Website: macys
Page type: account-selection
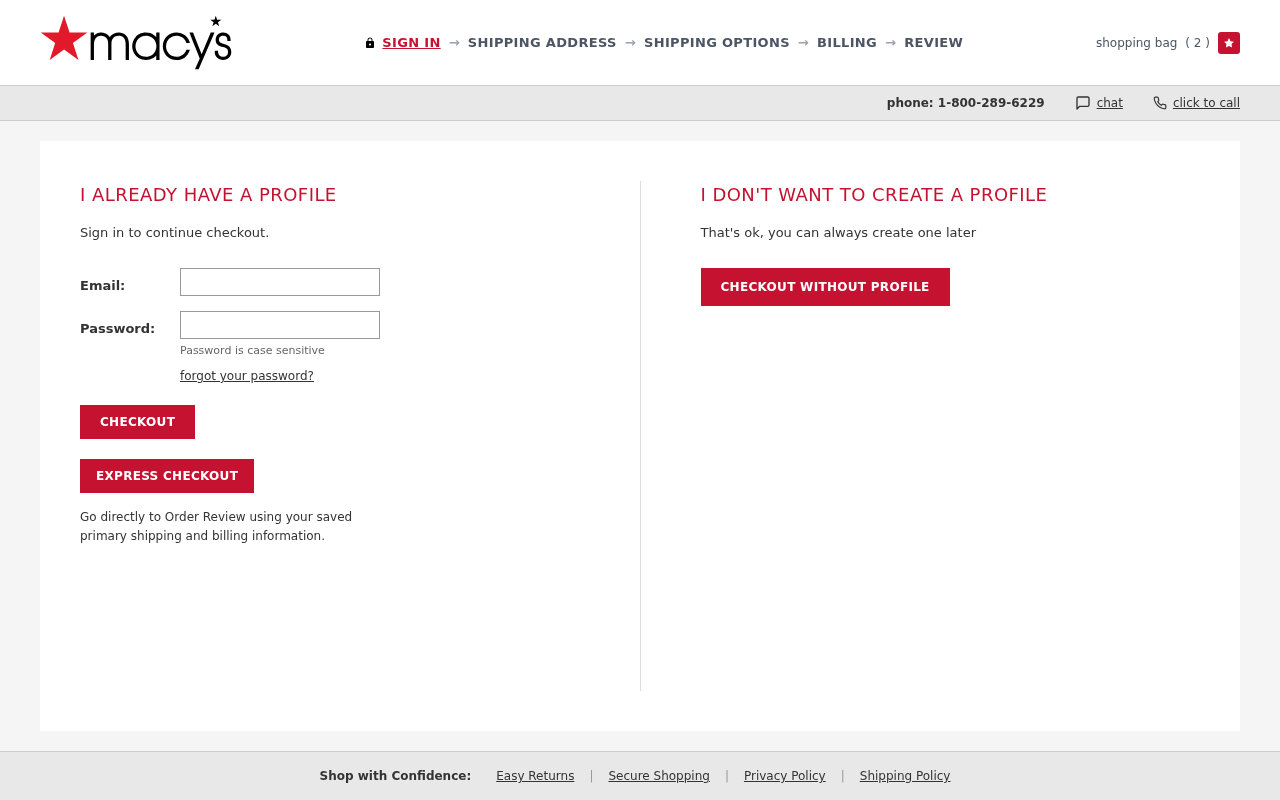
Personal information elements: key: PII_EMAIL
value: egreen@gmail.com
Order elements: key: ORDER_NUM_ITEMS
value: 2